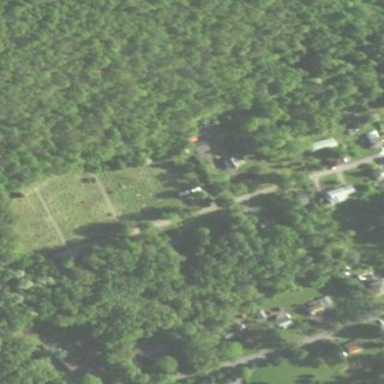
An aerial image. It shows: Cemetery.